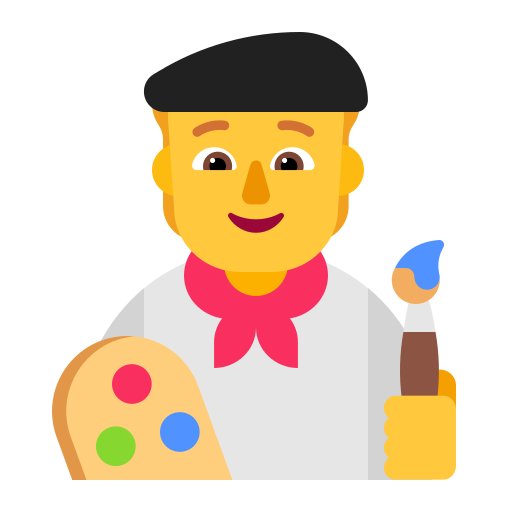
artist flat default